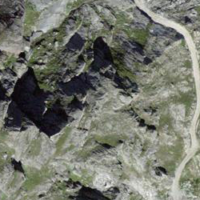
EUNIS habitat code: 31
Species observed at this site:
Leontopodium nivale